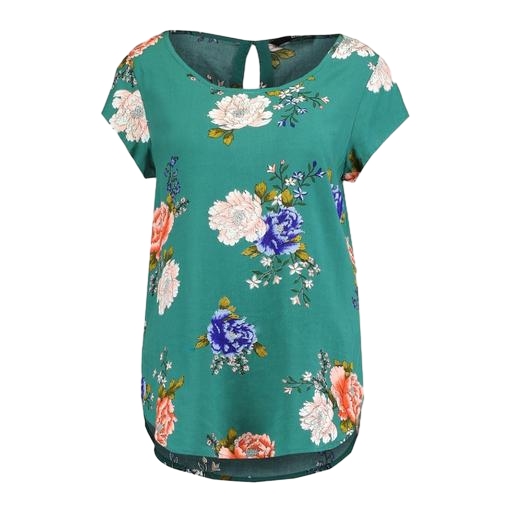
multicolor floral-print t-shirt only macy, blue plus size printed t-shirt only macy, floral plus pleat back top, white background